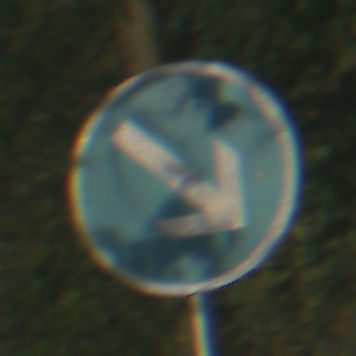
Verkehrszeichen: VorgeschriebeneVorbeifahrtRechts
Umgebung: Outdoor, RoadRail
Tageszeit: MorningAfternoon
Wetter: Clear
Licht: Natural
Jahreszeit: NotSpecified
Kontrast: HighContrast